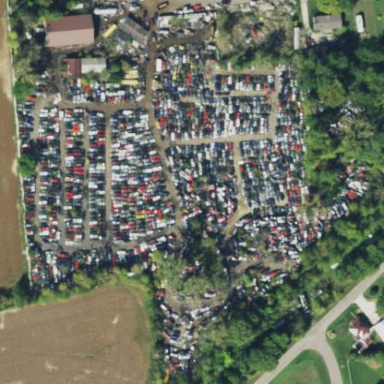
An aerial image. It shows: Industrial area designated as auto wrecker yard.